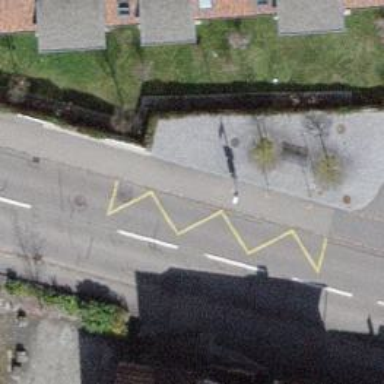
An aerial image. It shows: Bus stop with stop position for public transport.